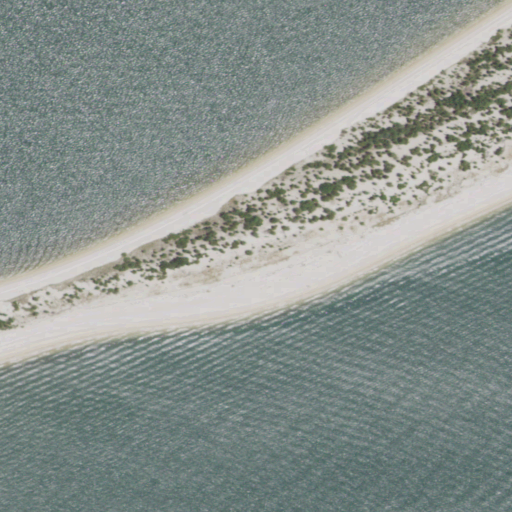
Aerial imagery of cape in New York named Long Beach Point containing open water and barren land